Question: I have two tables like

Now, I want to display products on a page having 20 as a limit, the problem is firstly I want to display all those products on offer table arranged by offer_id desc and then display products on products table except those on offers table with in that 20 limit.
Thanks all in advance
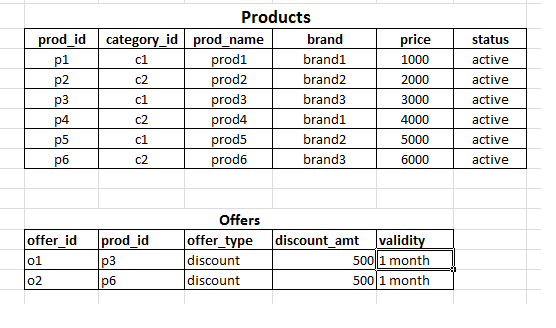
Answer: You just want an <URL>:
'''
SELECT Products.*
FROM Products LEFT JOIN Offers USING (prod_id)
ORDER BY Offers.offer_id DESC
LIMIT 20
'''
See it on <URL>.